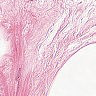
Metastatic tissue present: no